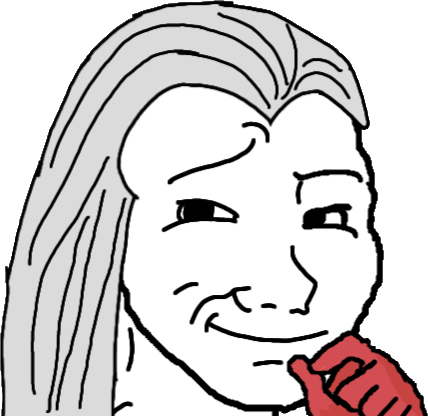
Label: 5_Smugjak